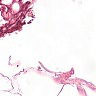
Metastatic tissue present: no